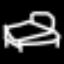
Label: bed